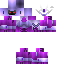
A female skeleton skin with dark skin, wearing brown helmet dressed in a purple armor chest and purple robe bottom, featuring a fangs.